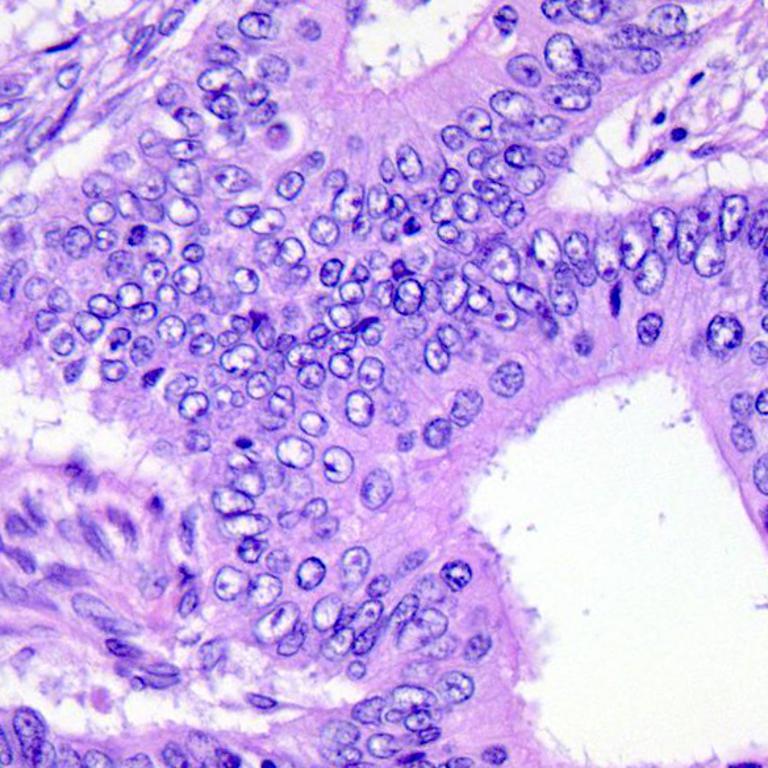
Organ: colon
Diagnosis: adenocarcinomas